Current action and preconditions to check: path_clear

Your task: For each precondition in the list above, predict whether it will hold at this action.

Consider the current scene as observed from the mobile robot's camera, and analyze the predicted future states of all dynamic agents (e.g., people, animals, vehicles, or any moving entities) within the NEXT SECOND.

IMPORTANT: Only answer "very likely" if you are absolutely certain—based on strong, clear evidence—that a dynamic agent will violate the precondition in the predicted future state. Do NOT answer "very likely" for unlikely, ambiguous, or low-probability risks.

Ask yourself for each precondition: Is there a high probability, with clear and convincing evidence, that the predicted future states of any dynamic agent will interfere with the predicted future state of the currently executing action within the NEXT SECOND, causing that precondition to fail?

Assess the risk level based on these predictions. Use "likely" or "very likely" if motions create a clear risk of interference.

Use "neutral" or "improbable" if agents are nearby but their predicted paths are clearly diverging or non-conflicting.

Failure Risk Categories: "very improbable", "improbable", "neutral", "likely", "very likely"

Answer Format: Output ONLY the probability_of_failure value from these categories: "very improbable", "improbable", "neutral", "likely", "very likely"

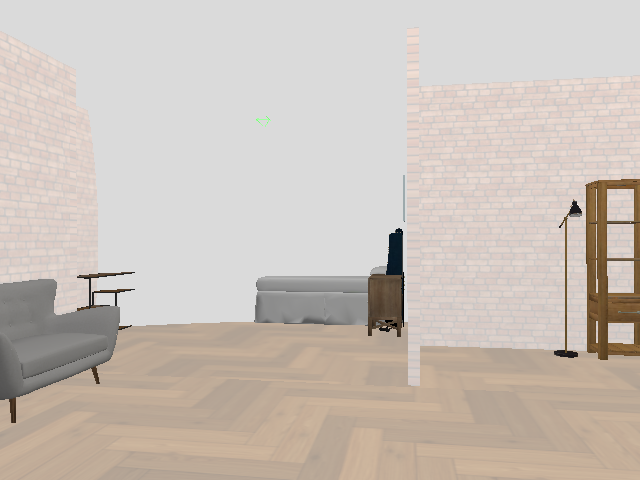

Answer: very improbable